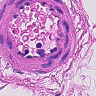
Metastatic tissue present: no